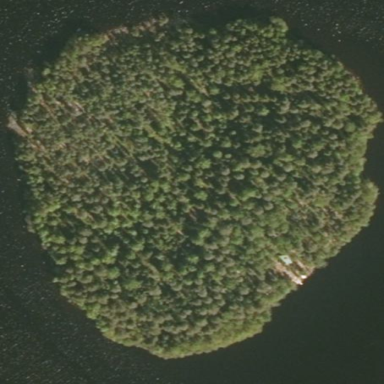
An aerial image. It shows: Island.